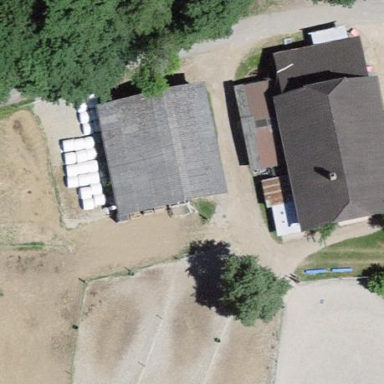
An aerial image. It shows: Barn.